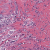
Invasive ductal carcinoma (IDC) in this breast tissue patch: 0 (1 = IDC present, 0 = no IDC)